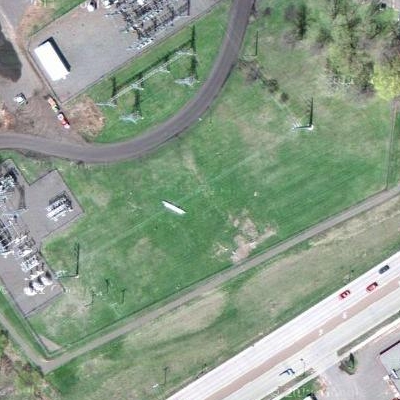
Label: Grass